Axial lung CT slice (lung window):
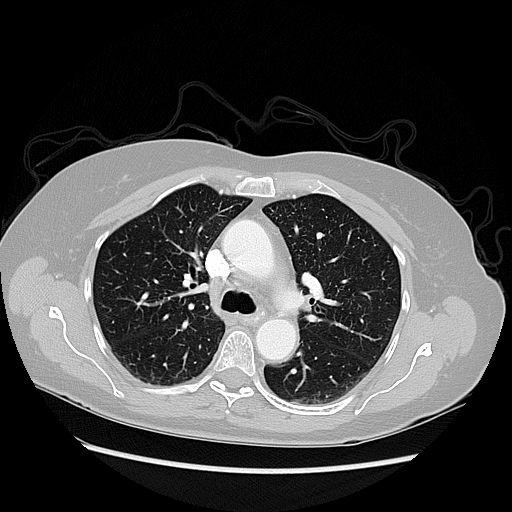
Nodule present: no